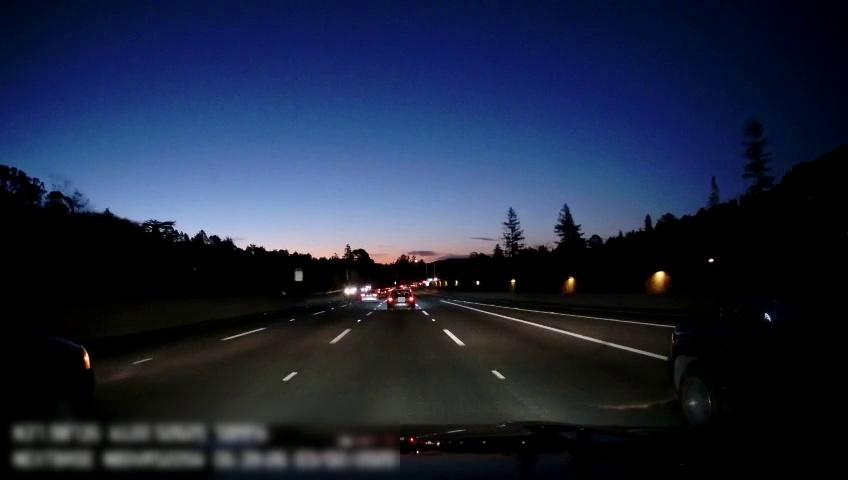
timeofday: Night
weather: Other
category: Drivable Space
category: Vehicles | Car
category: Vehicles | Truck
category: Vehicles | Car
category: Vehicles | SUV
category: Vehicles | SUV
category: Vehicles | Car
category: Lanes | Alternate Lane
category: Lanes | Alternate Lane
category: Lanes | Current Lane
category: Lanes | Current Lane
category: Lanes | Alternate Lane
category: Lanes | Alternate Lane
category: Lanes | Alternate Lane
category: Traffic | Signs